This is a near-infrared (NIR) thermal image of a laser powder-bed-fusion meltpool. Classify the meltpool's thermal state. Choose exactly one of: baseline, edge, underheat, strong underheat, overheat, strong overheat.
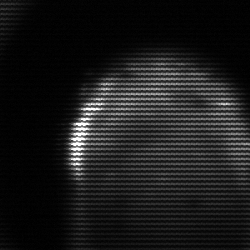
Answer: edge